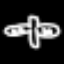
Label: airplane